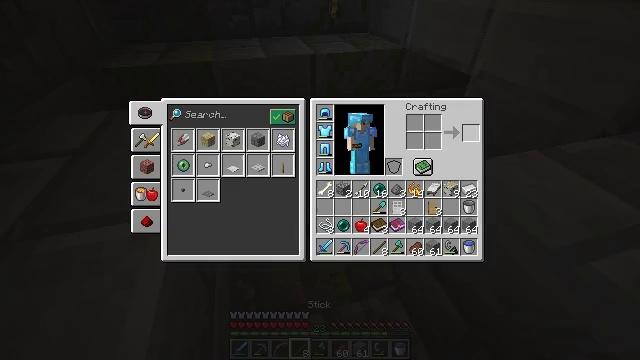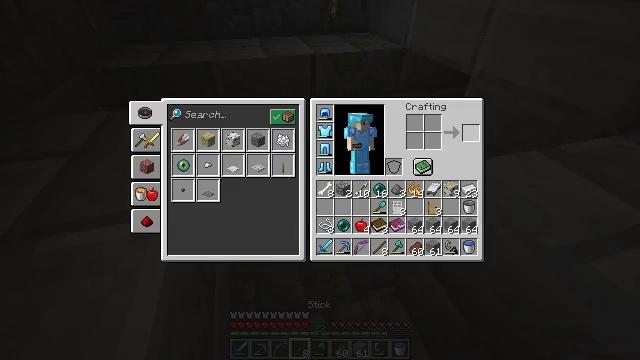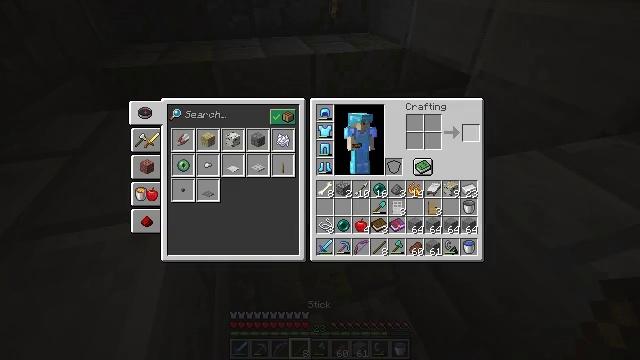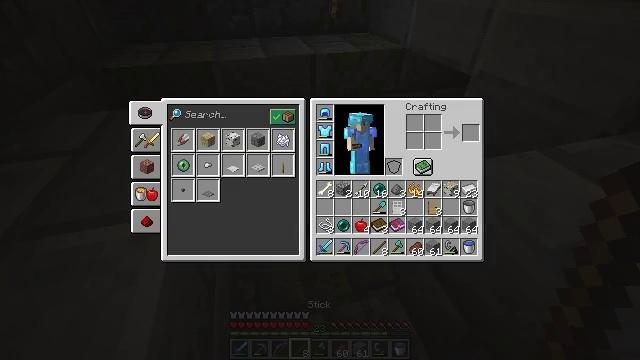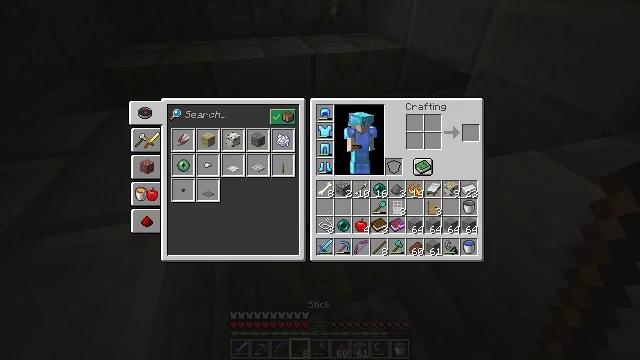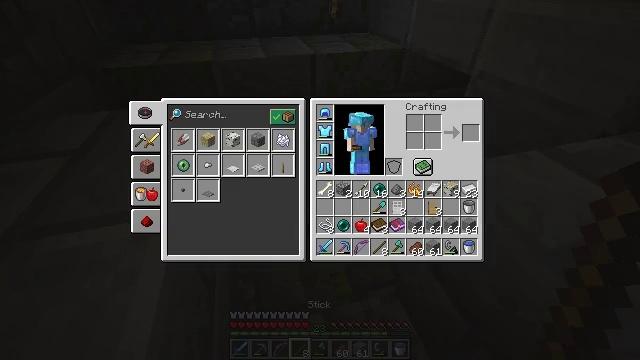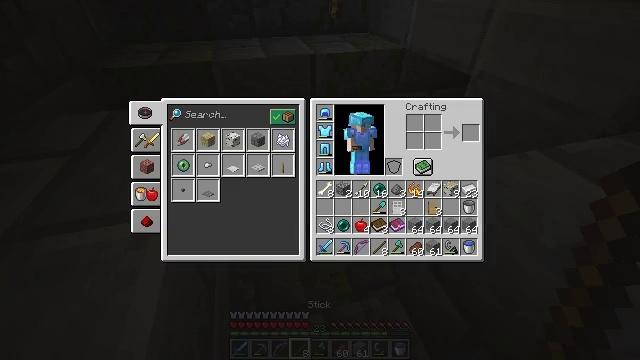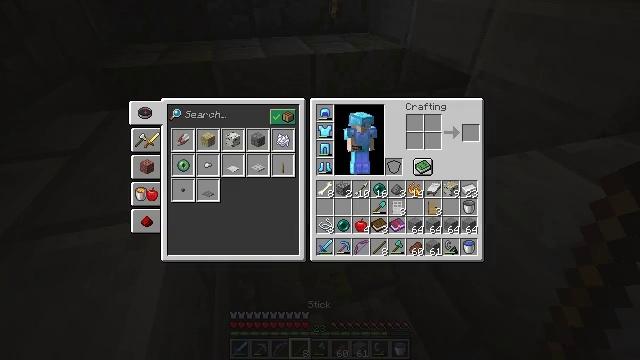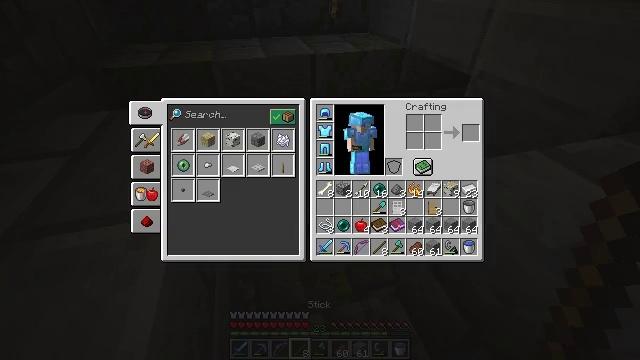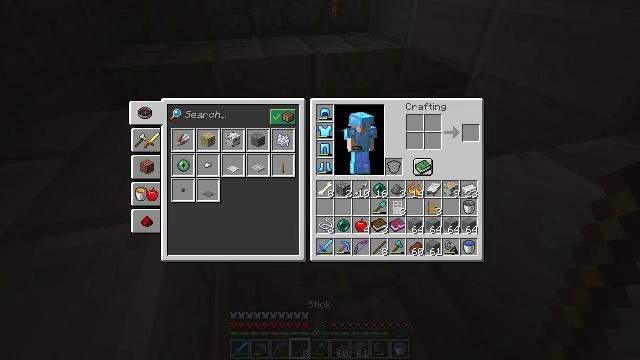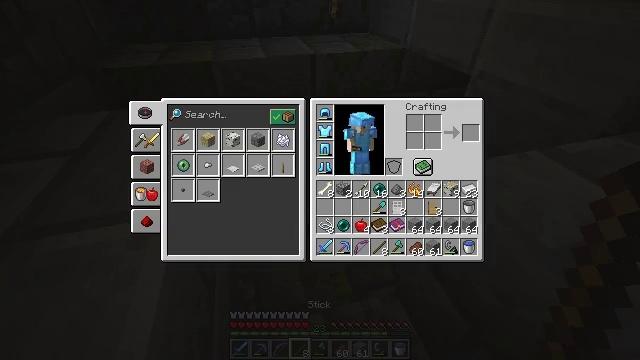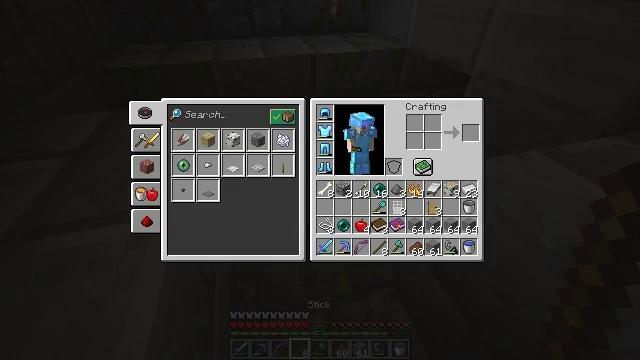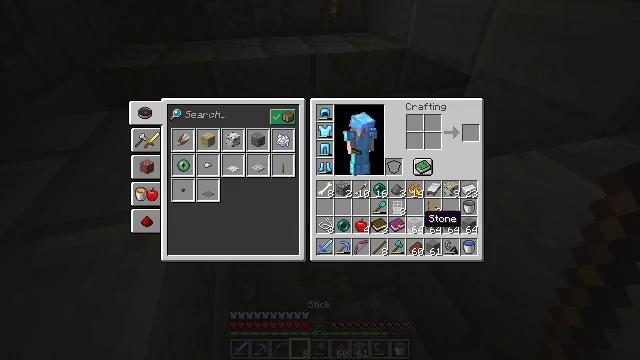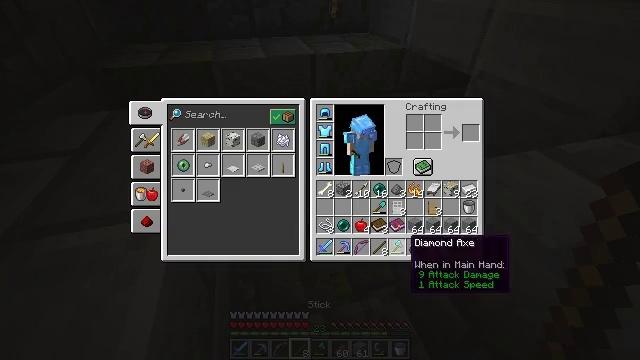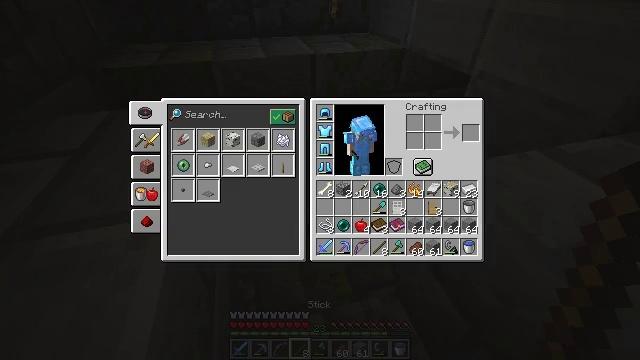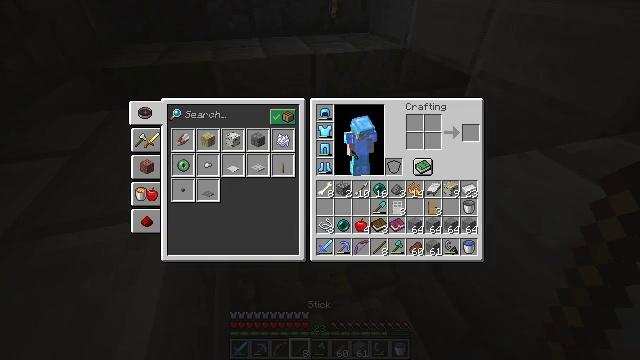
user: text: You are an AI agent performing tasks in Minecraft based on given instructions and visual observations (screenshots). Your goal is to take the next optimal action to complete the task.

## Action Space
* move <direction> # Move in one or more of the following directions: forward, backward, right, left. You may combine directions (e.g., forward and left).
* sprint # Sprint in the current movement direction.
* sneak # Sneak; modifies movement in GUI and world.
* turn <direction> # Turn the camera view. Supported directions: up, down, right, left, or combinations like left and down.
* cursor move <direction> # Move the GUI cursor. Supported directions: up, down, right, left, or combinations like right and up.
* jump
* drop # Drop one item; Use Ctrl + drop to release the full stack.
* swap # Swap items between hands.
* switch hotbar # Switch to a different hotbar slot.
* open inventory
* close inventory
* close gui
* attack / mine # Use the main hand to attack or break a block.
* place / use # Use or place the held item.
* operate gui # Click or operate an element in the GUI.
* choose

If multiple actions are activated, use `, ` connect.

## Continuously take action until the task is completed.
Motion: motion action
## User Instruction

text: Drop an iron door.
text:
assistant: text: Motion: sneak
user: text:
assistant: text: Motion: sneak
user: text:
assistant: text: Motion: turn left
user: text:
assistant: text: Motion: no_op
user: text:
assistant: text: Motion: no_op
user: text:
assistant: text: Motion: no_op
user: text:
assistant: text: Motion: no_op
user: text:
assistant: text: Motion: no_op
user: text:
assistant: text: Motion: turn left
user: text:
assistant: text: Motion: no_op
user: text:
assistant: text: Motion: turn down
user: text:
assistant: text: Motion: turn left and down
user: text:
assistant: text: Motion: turn left and down
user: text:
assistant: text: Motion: no_op
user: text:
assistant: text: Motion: turn left
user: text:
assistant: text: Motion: turn left
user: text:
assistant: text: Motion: turn up
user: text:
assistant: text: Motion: attack / mine
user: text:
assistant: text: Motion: attack / mine
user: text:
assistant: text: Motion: attack / mine
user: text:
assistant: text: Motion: turn right and up
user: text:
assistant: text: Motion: turn right
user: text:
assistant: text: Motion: no_op
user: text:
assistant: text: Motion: no_op
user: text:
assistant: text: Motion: no_op
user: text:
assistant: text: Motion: no_op
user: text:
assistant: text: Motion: no_op
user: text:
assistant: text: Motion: attack / mine
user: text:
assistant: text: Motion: attack / mine
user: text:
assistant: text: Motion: attack / mine